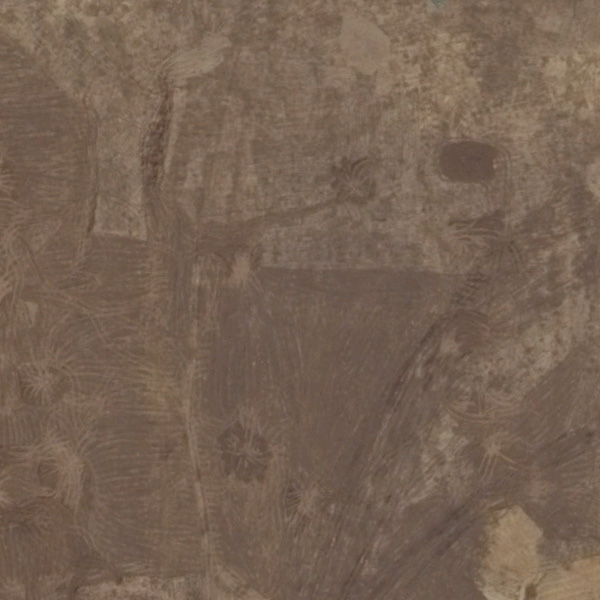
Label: BareLand